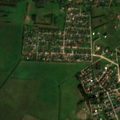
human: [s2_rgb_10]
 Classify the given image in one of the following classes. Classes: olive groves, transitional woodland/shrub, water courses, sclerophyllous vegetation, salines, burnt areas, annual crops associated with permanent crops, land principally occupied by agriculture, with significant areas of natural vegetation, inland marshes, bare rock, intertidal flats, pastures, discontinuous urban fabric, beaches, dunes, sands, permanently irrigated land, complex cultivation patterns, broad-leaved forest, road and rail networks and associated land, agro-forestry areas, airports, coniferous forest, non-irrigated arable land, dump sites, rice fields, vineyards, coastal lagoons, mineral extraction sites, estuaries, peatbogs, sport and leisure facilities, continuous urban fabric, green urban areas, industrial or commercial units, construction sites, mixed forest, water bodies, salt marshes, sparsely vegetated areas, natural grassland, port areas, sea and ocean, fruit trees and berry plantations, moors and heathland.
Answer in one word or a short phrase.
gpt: discontinuous urban fabric, pastures, complex cultivation patterns, broad-leaved forest